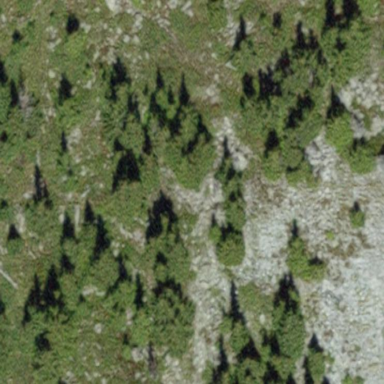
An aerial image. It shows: Forest dominated by needle-leaved trees.